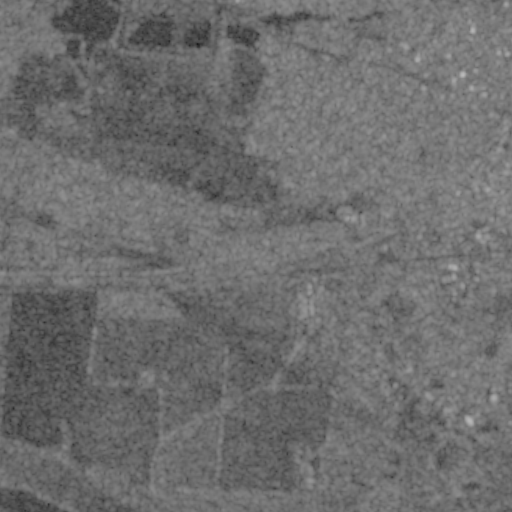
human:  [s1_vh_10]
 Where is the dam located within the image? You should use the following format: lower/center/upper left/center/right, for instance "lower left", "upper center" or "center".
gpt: The dam is located in the upper left of the image.
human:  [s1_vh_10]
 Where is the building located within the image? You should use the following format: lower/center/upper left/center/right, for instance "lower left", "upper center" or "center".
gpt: There is no building in the image.

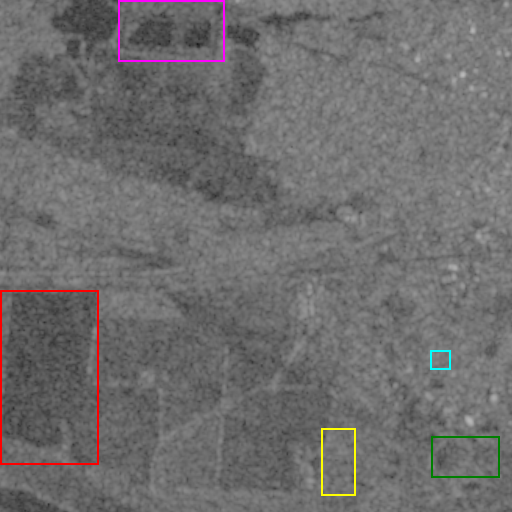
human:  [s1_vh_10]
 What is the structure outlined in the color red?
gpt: The structure outlined in red is a crop field.
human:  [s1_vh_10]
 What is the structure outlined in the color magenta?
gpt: The structure outlined in magenta is a dam.
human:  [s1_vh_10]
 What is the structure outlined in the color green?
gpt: The structure outlined in green is a landfill.
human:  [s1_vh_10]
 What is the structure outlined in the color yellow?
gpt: The structure outlined in yellow is a park.
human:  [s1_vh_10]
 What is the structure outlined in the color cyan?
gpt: The structure outlined in cyan is a power substation.
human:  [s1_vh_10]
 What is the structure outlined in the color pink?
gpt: There is no pink outline.